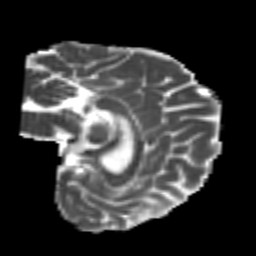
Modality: MD
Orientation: sagittal
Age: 24
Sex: female
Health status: healthy
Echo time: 0.074 s